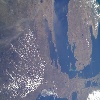
Label: water